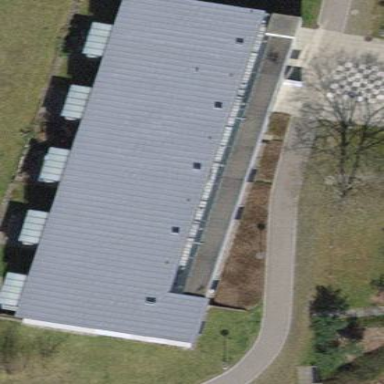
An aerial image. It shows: View of roof of building.